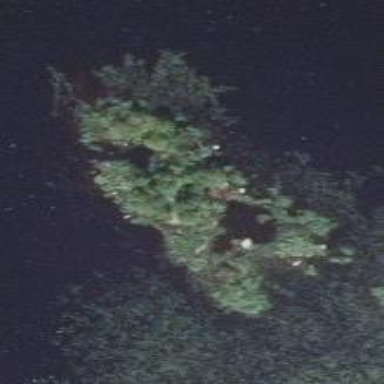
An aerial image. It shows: Islet covered with woodland.